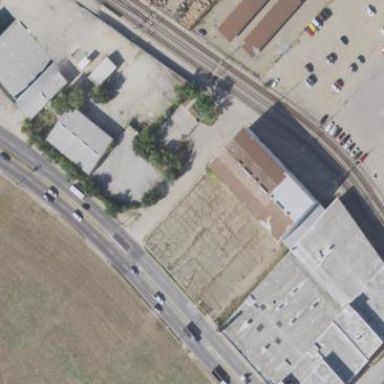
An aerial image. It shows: Warehouse building.